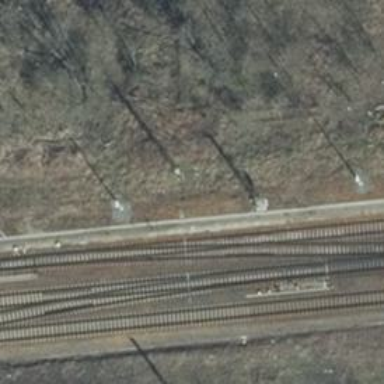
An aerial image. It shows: Electrified rail siding with contact line.